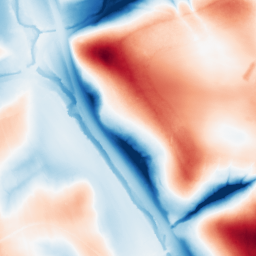
Category: classical
Decomposition family: uniform
Decomposition parameters: size: 100
Upsampling method: quintic
Upsampling parameters: scale: 2
Upsampling scale: 2